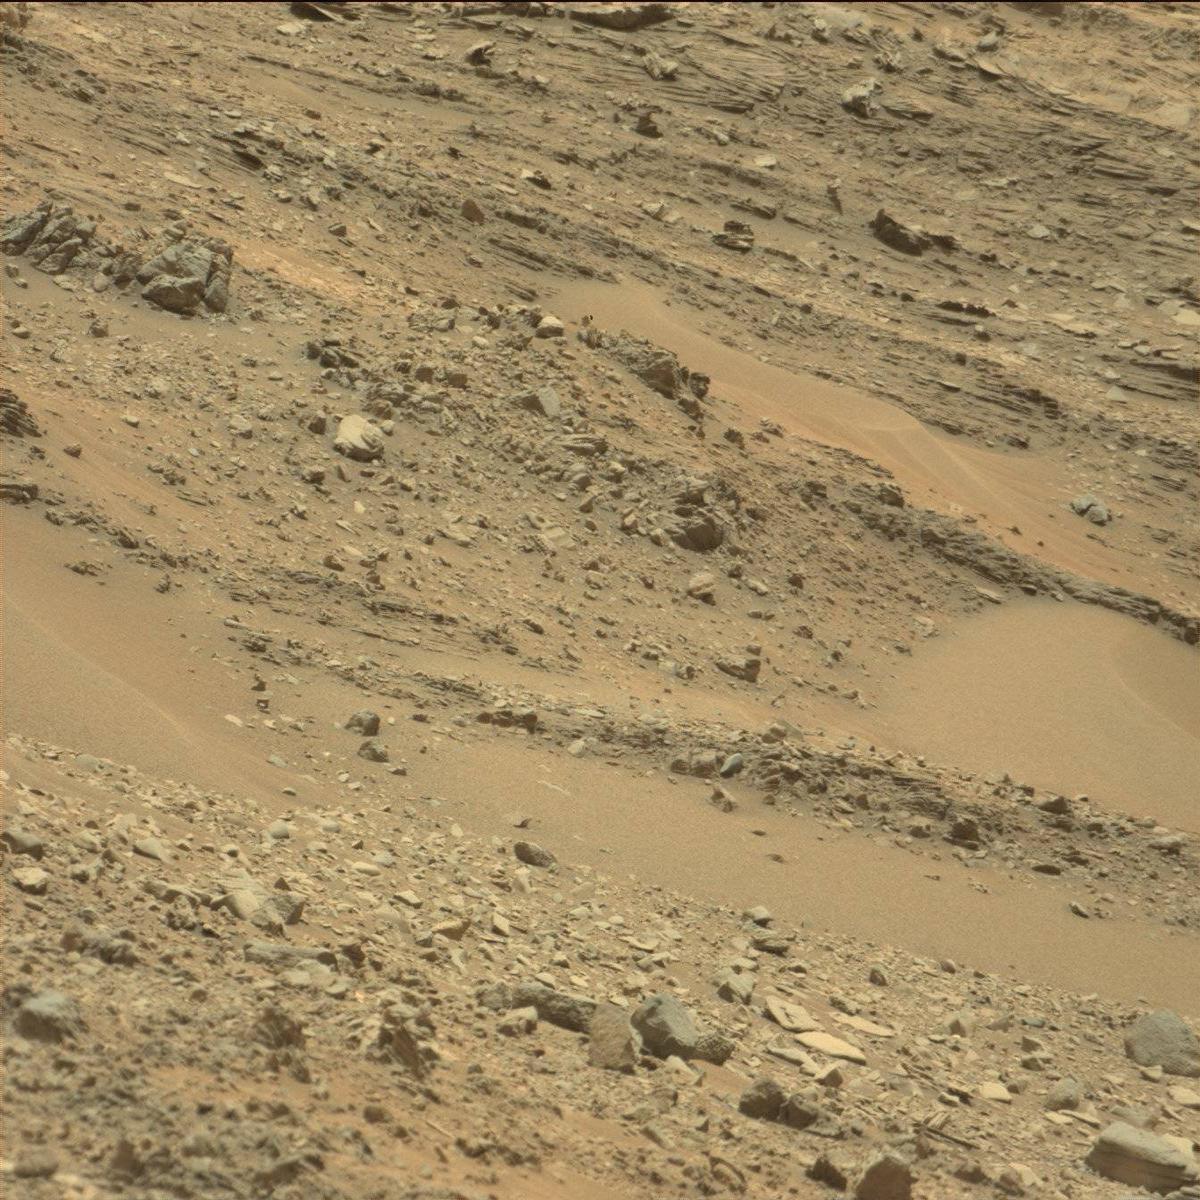
Terrain classes present: Bedrock, Sand / Soil